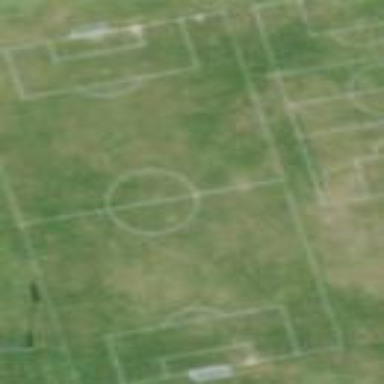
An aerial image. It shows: Soccer pitch for leisure land activities.